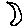
Label: moon